【题型】填空题　【知识点】平面几何　【难度】medium
如图所示，$\triangle ABC$中，$AB=3$，$AC=2$，$BC=4$，点$M$为线段$AB$中点，$P$为线段$CM$的中点，延长$AP$交$BC$于点$N$，则$|\overrightarrow{AN}|=$\_\_\_\_\_\_.

\vspace{0.2cm}
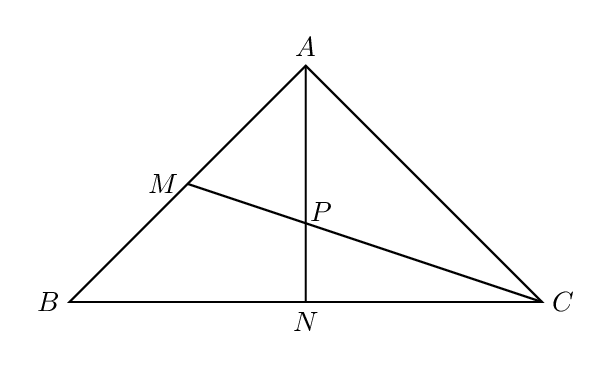
【解答】

\noindent \textbf{【答案】} $\dfrac{\sqrt{19}}{3}$（或$\dfrac{1}{3}\sqrt{19}$）

\vspace{0.2cm}
\noindent \textbf{【分析】} 根据平面向量基本定理，利用三点共线条件求出基底表示的目标向量，再根据向量的数量积公式求出向量模长.

\vspace{0.2cm}
\noindent \textbf{【详解】} 设$\overrightarrow{AN}=\lambda\overrightarrow{AP}$,因为点$M$为线段$AB$中点，$P$为线段$CM$的中点,所以
$\overrightarrow{AN}=\lambda\overrightarrow{AP}=\lambda\left(\dfrac{1}{2}\overrightarrow{AM}+\dfrac{1}{2}\overrightarrow{AC}\right)=\dfrac{\lambda}{4}\overrightarrow{AB}+\dfrac{\lambda}{2}\overrightarrow{AC}$,
因为$B,N,C$三点共线,所以$\dfrac{\lambda}{4}+\dfrac{\lambda}{2}=1$,解得$\lambda=\dfrac{4}{3}$,
则$\overrightarrow{AN}=\dfrac{1}{3}\overrightarrow{AB}+\dfrac{2}{3}\overrightarrow{AC}$,
在$\triangle ABC$中，$AB=3$，$AC=2$，$BC=4$,所以$\cos\angle BAC=\dfrac{BA^2+AC^2-BC^2}{2AB\cdot AC}=\dfrac{9+4-16}{2\times 2\times 3}=-\dfrac{1}{4}$,
所以$|\overrightarrow{AN}|^2=\left(\dfrac{1}{3}\overrightarrow{AB}+\dfrac{2}{3}\overrightarrow{AC}\right)^2=\dfrac{1}{9}\overrightarrow{AB}^2+\dfrac{4}{9}\overrightarrow{AB}\cdot\overrightarrow{AC}+\dfrac{4}{9}\overrightarrow{AC}^2=1-\dfrac{2}{3}+\dfrac{16}{9}=\dfrac{19}{9}$,
所以$|\overrightarrow{AN}|=\dfrac{\sqrt{19}}{3}$.
故答案为: $\dfrac{\sqrt{19}}{3}$.